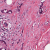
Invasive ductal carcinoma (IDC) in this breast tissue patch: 1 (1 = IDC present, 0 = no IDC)